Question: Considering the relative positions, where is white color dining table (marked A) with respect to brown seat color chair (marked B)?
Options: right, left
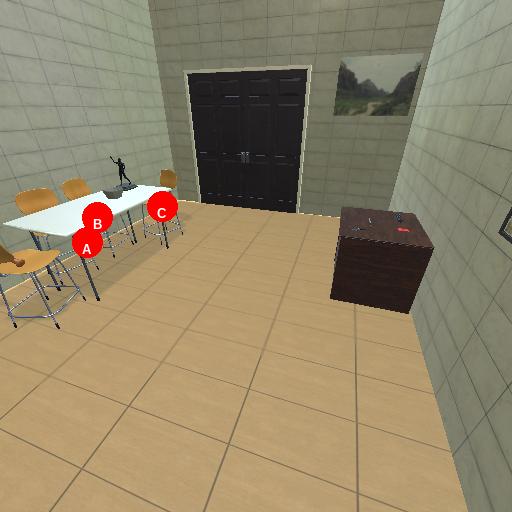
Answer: right